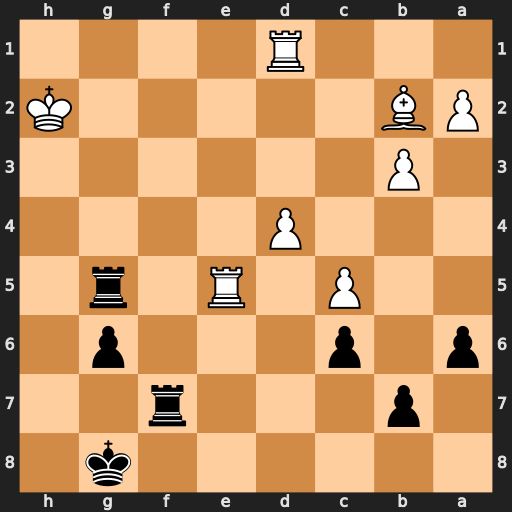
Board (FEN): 6k1/1p3r2/p1p3p1/2P1R1r1/3P4/1P6/PB5K/3R4
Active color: b
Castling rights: -
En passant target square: -
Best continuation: Rh7#